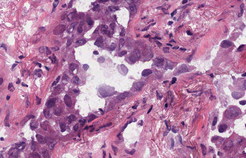
Tumor epithelial tissue: yes
Tumor-associated stroma tissue: yes
Normal tissue: no